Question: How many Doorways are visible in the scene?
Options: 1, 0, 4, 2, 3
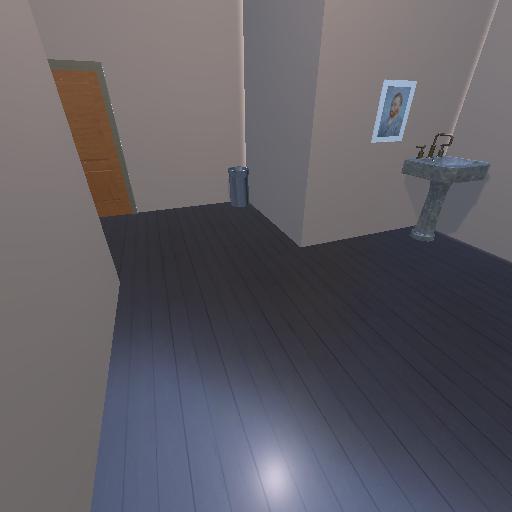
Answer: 1